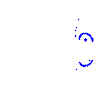
Particle: kaon